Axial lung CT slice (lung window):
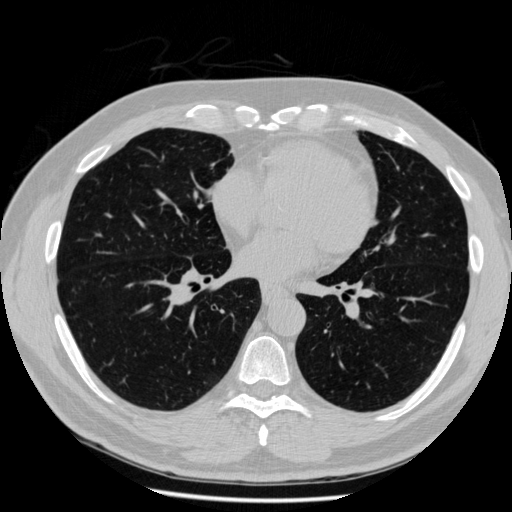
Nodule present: no